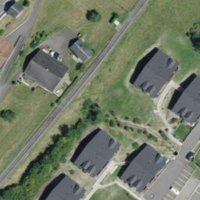
EUNIS habitat code: 24
Species observed at this site:
Petasites hybridus